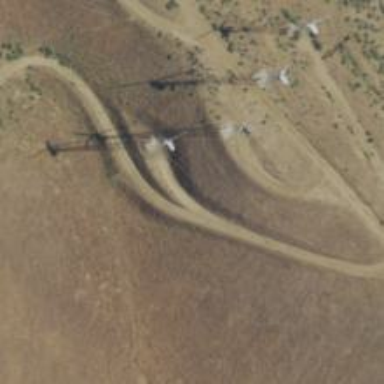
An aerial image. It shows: Wind power generator employing wind turbines.